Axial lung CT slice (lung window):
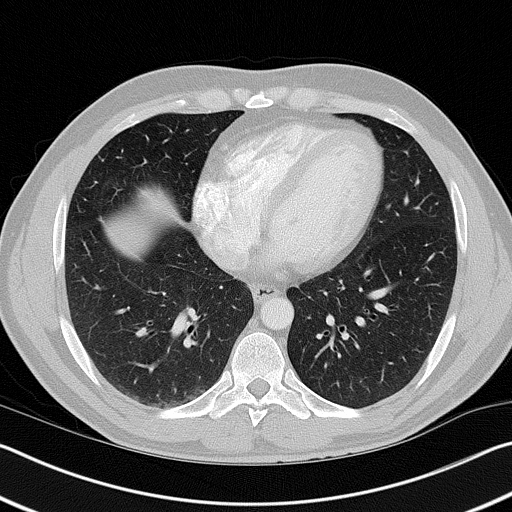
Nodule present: no